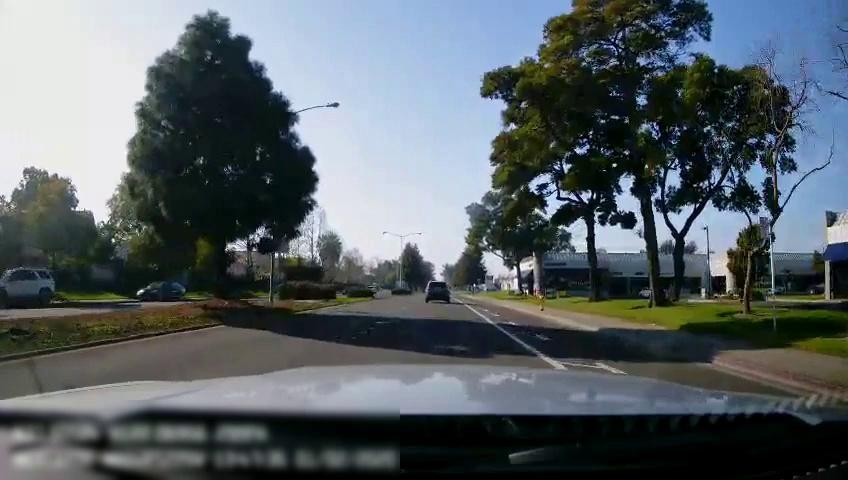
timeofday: Day
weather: Sunny
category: Drivable Space
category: Drivable Space
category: Vehicles | SUV
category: Vehicles | Car
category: Vehicles | SUV
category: Vehicles | Car
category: Lanes | Current Lane
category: Lanes | Current Lane